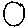
Label: circle